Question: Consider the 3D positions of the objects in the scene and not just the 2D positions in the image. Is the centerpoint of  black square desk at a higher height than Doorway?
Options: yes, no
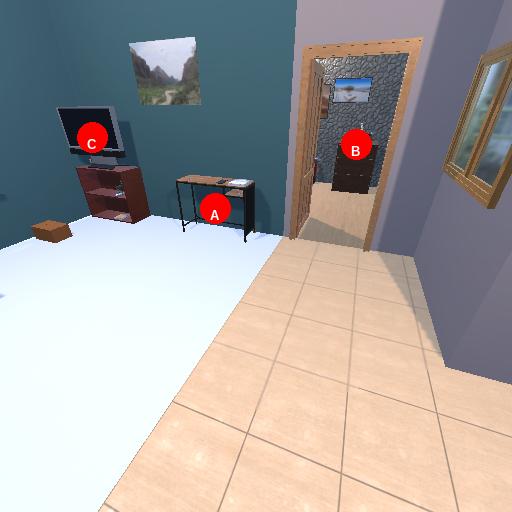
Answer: yes